Aerial crown-view tile of a tropical tree (Barro Colorado Island, Panama), acquired 20241014:
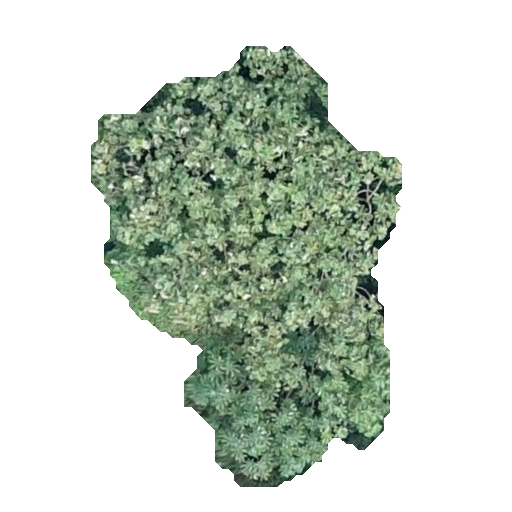
Species: Cecropia insignis
GBIF accepted scientific name: Cecropia insignis
Crown area: 141.422 m²